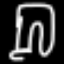
Label: pants